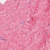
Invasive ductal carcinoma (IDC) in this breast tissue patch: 0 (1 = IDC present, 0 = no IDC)